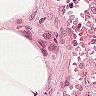
Metastatic tissue present: no